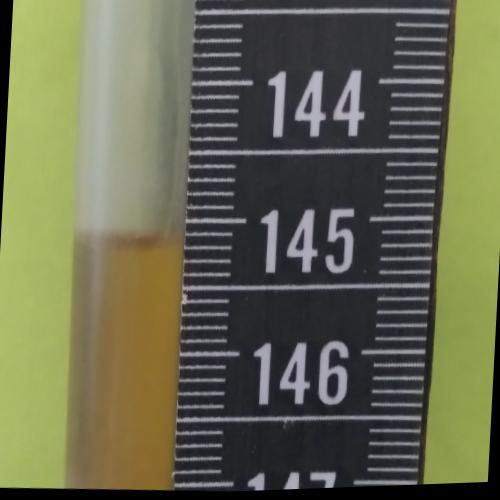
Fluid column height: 145.1 cm